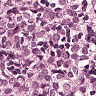
Metastatic tissue present: yes